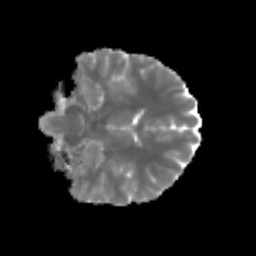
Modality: MD
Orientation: coronal
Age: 24
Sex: female
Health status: healthy
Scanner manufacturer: siemens
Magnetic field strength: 3 T
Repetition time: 3.6 s
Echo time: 0.092 s